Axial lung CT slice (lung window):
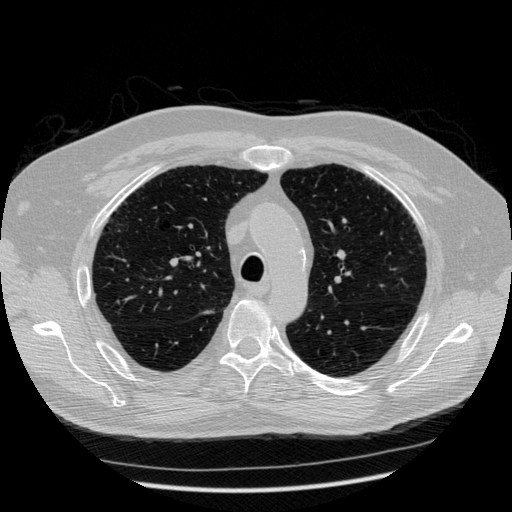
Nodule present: no